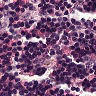
Metastatic tissue present: no